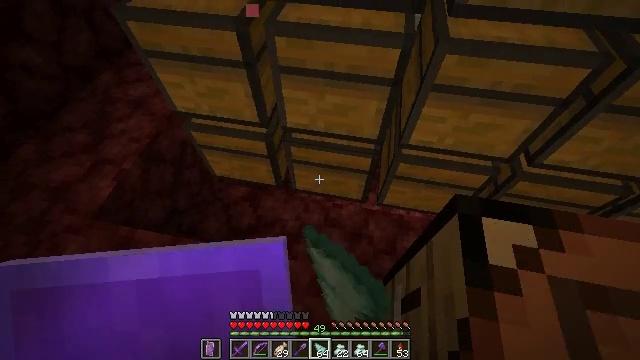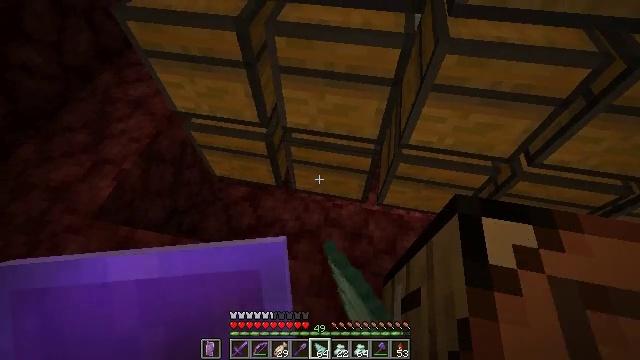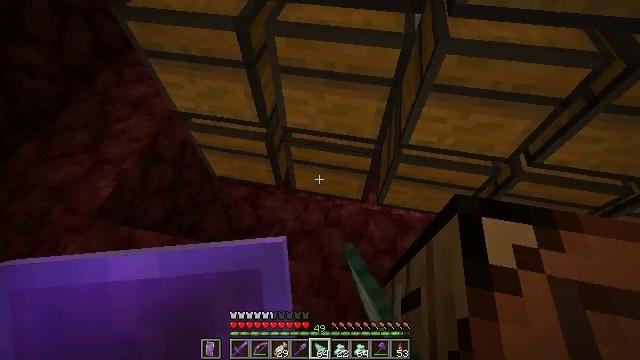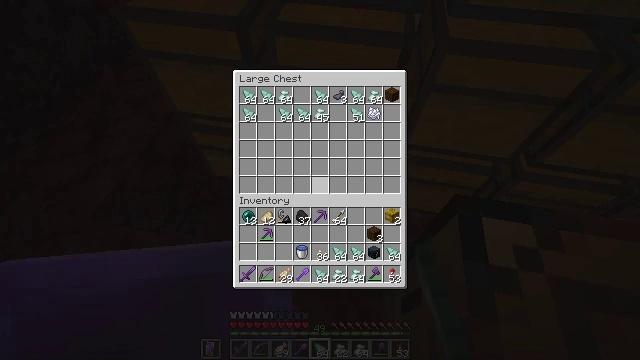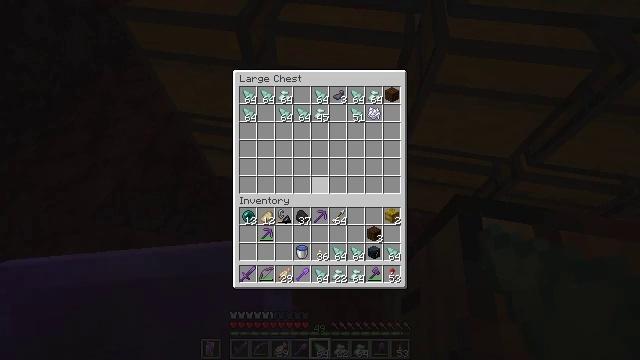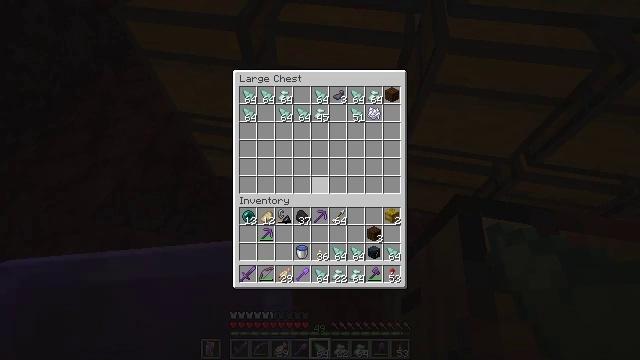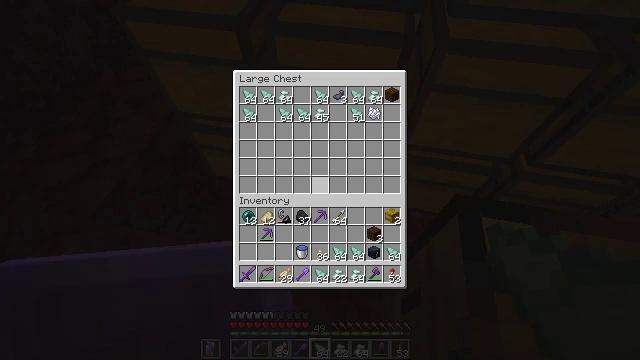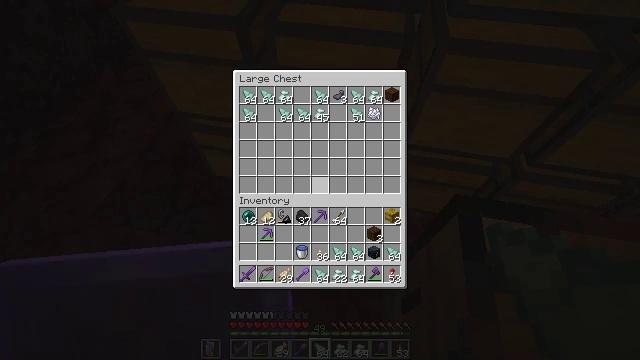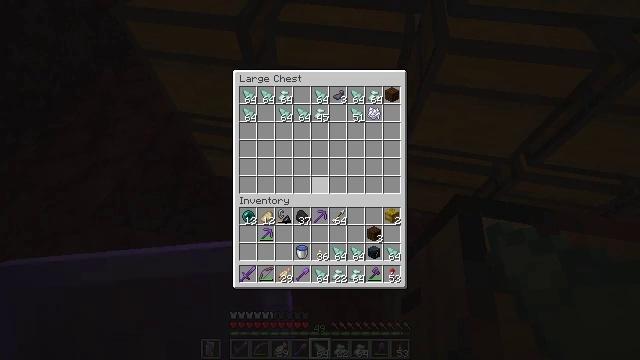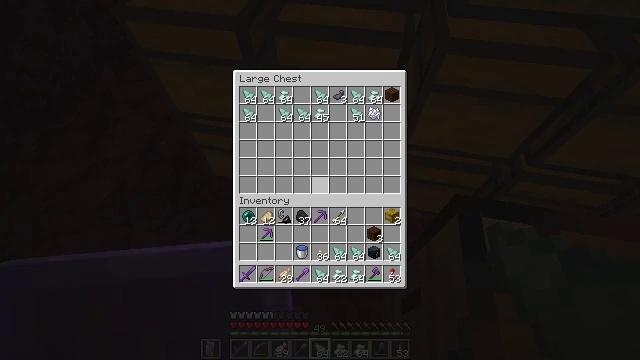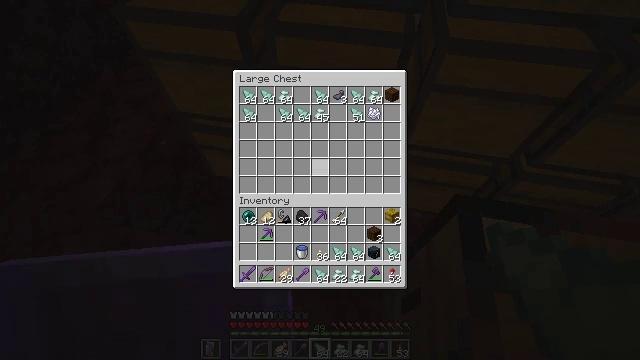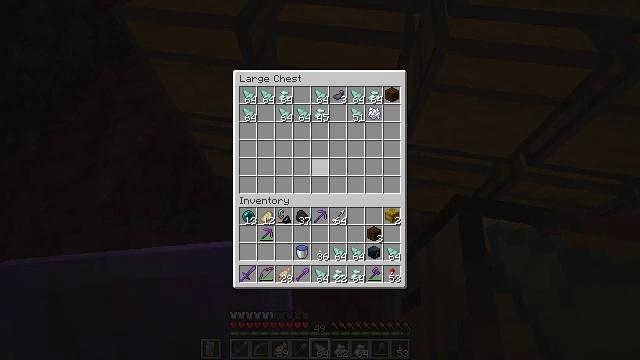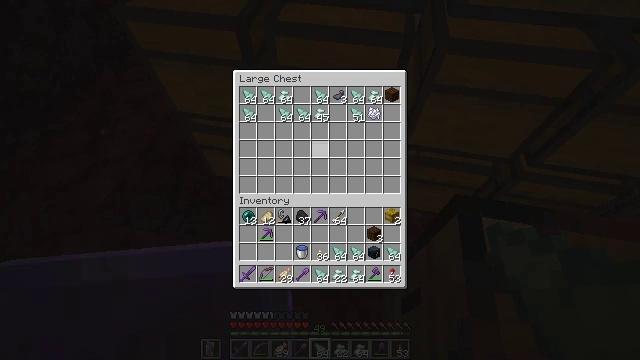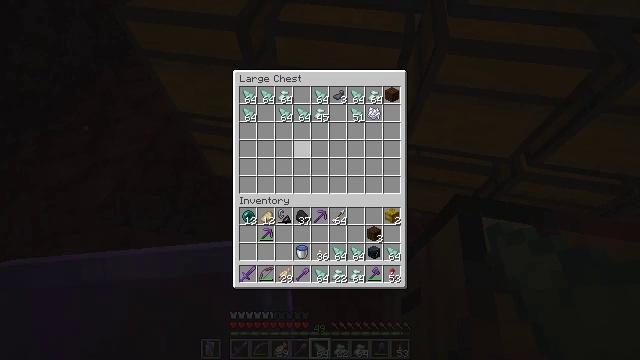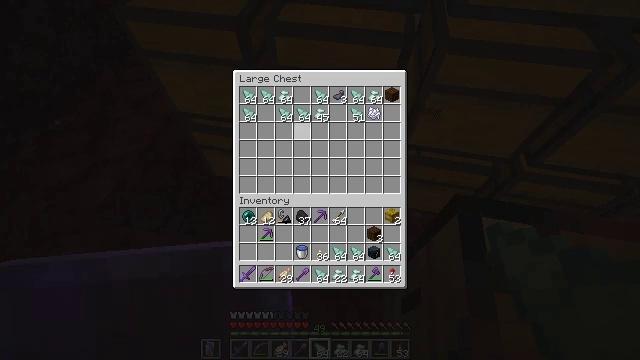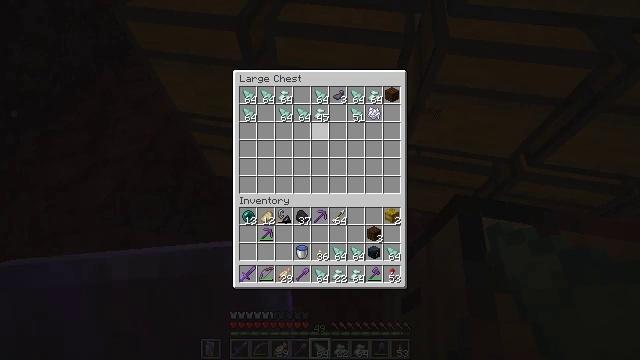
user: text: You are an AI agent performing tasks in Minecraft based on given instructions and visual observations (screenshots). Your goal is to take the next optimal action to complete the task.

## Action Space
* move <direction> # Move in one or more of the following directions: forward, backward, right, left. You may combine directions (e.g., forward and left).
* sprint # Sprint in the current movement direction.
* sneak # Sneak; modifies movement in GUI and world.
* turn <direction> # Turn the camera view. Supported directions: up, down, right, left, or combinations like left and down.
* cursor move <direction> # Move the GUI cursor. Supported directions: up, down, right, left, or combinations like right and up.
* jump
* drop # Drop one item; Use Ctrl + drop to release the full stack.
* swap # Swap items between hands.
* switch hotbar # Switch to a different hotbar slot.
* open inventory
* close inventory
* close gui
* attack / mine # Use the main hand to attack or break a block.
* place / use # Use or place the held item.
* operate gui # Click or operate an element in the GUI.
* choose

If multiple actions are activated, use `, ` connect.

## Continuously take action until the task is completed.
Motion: motion action
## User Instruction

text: Combine prismarine crystals and shards to craft a sea lantern.
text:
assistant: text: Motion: no_op
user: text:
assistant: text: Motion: no_op
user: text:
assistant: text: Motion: no_op
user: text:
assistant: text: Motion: no_op
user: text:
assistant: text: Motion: no_op
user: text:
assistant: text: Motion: no_op
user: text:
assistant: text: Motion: no_op
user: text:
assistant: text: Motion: no_op
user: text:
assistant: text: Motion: no_op
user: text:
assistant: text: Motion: no_op
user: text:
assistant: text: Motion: turn up
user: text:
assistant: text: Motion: turn up
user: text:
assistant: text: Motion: no_op
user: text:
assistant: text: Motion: turn up
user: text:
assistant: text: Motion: sneak, turn up
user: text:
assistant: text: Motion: sneak
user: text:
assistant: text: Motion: sneak
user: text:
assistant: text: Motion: sneak
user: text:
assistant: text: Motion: sneak
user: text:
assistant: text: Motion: sneak, turn up
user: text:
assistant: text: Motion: sneak
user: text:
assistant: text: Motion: sneak
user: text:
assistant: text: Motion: sneak, attack / mine
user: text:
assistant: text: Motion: sneak, attack / mine
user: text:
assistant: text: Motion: sneak, attack / mine
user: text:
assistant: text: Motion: sneak, turn right
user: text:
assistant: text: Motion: sneak, turn right
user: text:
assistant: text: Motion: sneak
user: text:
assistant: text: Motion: sneak
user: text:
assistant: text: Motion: sneak